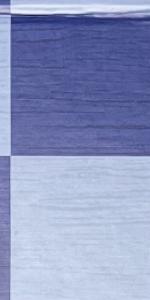
Label: Empty